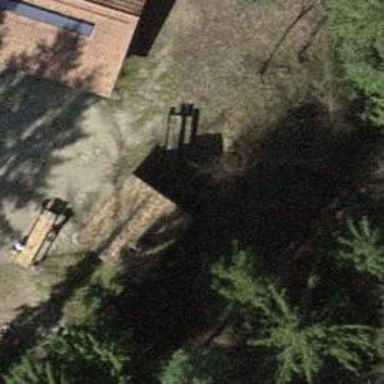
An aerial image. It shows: BBQ amenity.